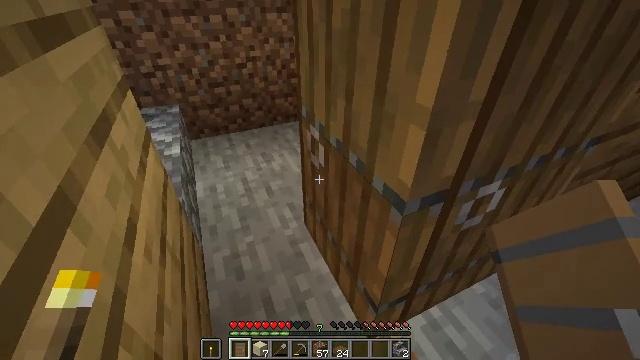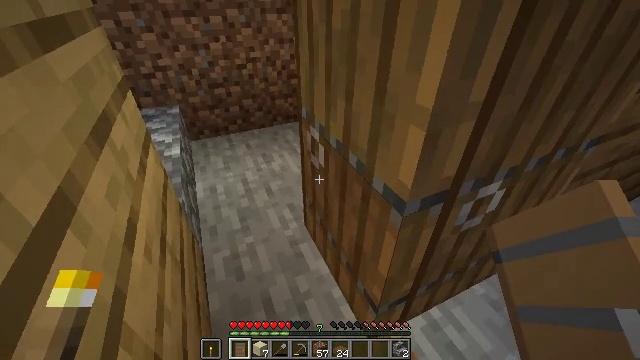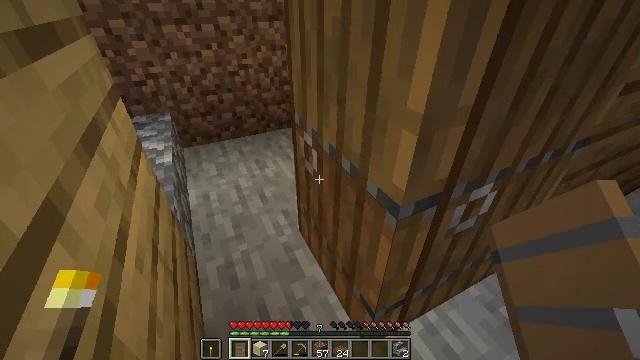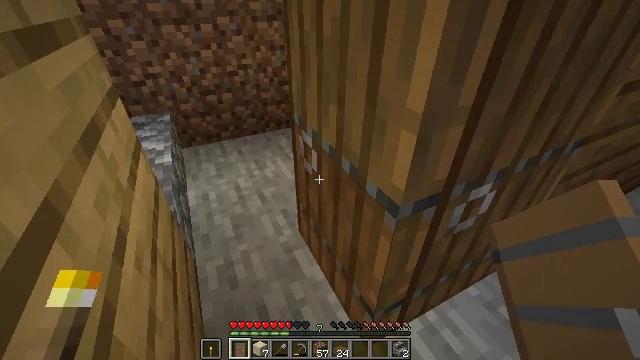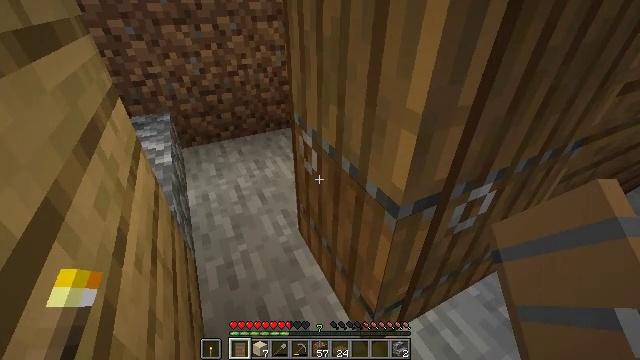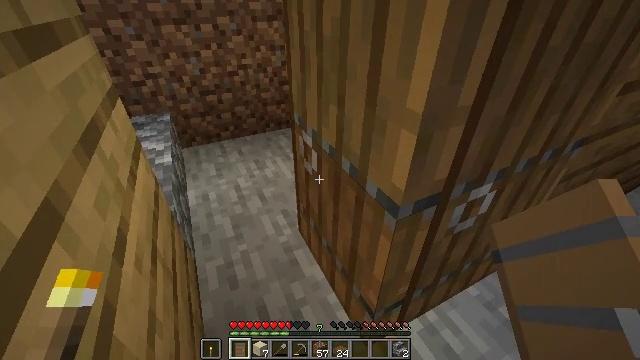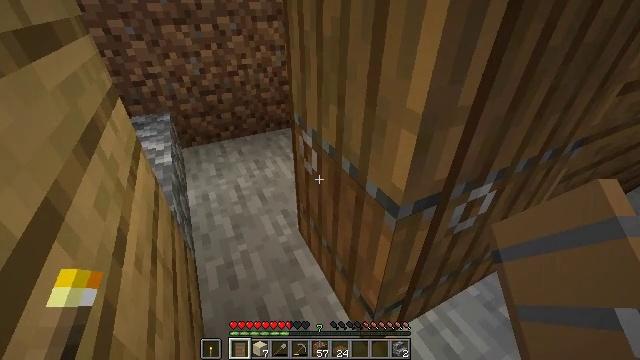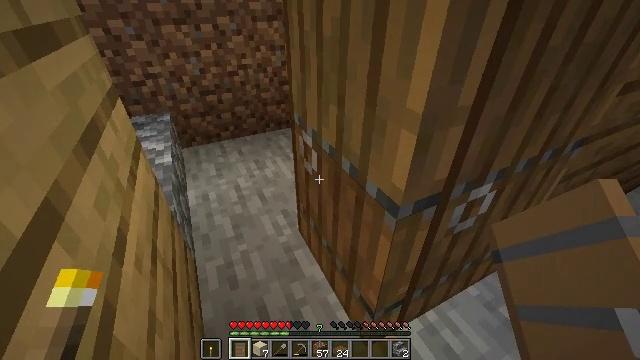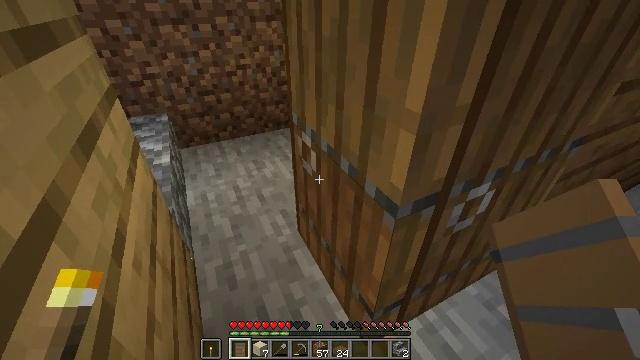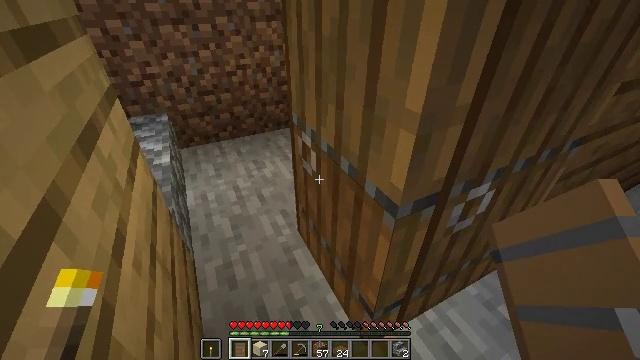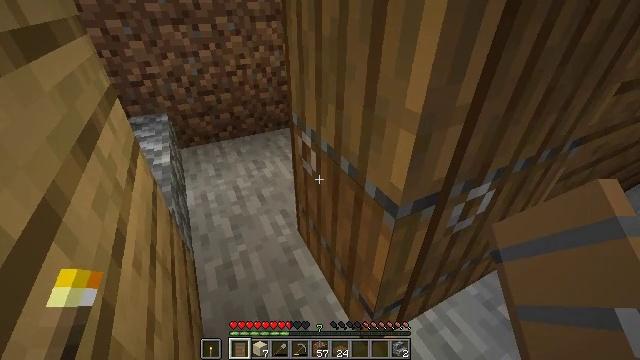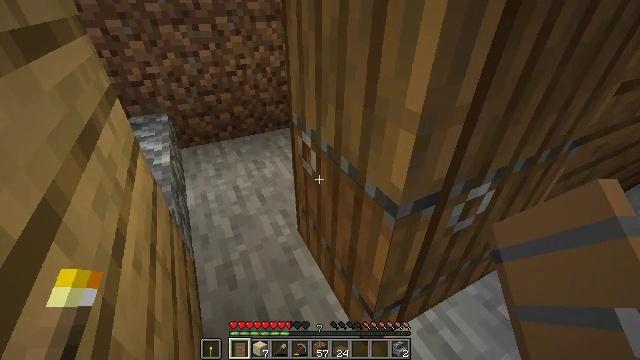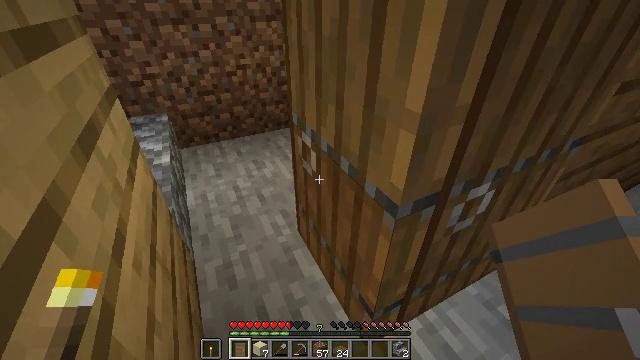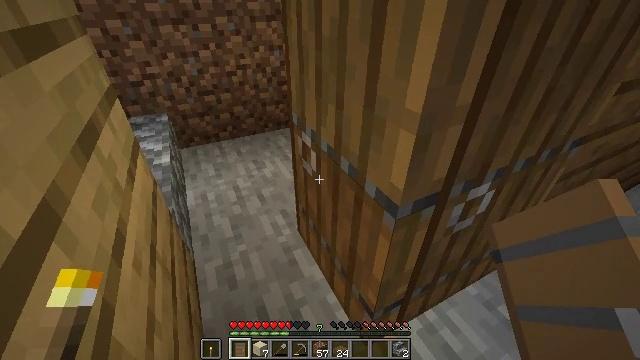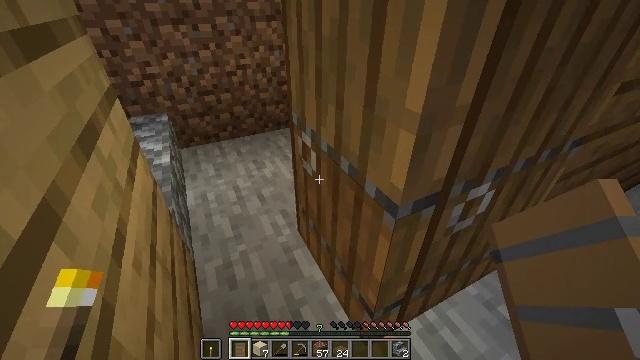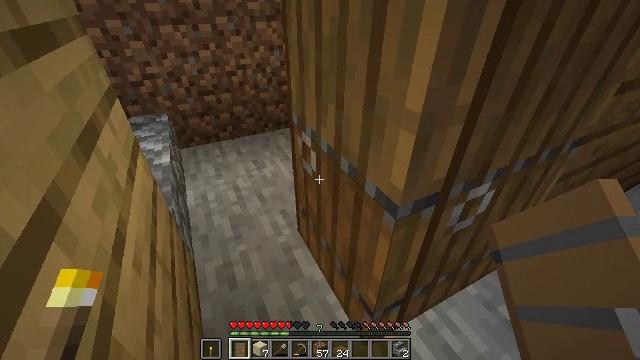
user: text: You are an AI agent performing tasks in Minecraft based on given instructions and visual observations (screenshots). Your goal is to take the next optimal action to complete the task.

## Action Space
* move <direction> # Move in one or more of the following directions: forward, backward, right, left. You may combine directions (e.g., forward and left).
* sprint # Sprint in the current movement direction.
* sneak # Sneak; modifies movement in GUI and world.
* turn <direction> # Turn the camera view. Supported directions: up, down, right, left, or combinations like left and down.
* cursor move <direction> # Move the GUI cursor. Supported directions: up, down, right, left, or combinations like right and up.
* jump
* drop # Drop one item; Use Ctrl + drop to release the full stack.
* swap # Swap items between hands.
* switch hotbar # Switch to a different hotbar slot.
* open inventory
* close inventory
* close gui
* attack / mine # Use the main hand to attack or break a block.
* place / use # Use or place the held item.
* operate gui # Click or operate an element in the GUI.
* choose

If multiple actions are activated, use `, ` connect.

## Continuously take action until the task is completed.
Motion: motion action
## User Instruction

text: Break the spruce door to remove it.
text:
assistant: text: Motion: no_op
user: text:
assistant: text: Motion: turn right and up
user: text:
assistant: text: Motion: no_op
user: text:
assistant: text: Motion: no_op
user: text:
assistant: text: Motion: no_op
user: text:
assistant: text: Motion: no_op
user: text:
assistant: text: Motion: no_op
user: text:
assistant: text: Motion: no_op
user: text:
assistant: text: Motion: no_op
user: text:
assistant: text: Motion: no_op
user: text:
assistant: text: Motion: no_op
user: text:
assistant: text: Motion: no_op
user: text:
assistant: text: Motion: no_op
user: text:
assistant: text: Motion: no_op
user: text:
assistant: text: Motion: no_op
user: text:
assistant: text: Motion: no_op
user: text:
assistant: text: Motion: turn right
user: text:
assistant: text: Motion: turn right
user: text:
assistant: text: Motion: turn right
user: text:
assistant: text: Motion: turn right
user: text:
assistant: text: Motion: no_op
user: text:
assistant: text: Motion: turn up
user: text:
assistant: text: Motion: no_op
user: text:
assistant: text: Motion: no_op
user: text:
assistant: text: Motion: no_op
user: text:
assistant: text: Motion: no_op
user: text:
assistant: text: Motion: no_op
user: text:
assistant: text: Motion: no_op
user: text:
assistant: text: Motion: no_op
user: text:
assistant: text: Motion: no_op